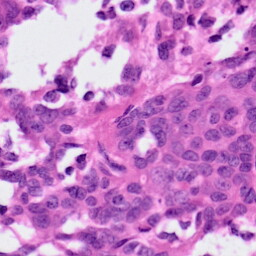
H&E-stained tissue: Ovarian